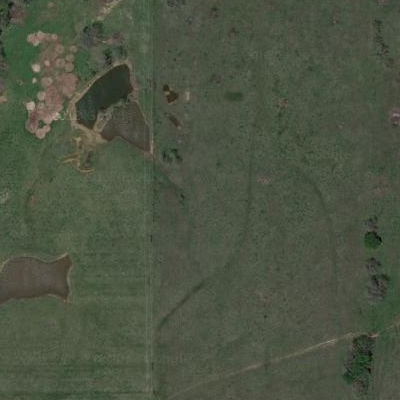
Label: aGrass